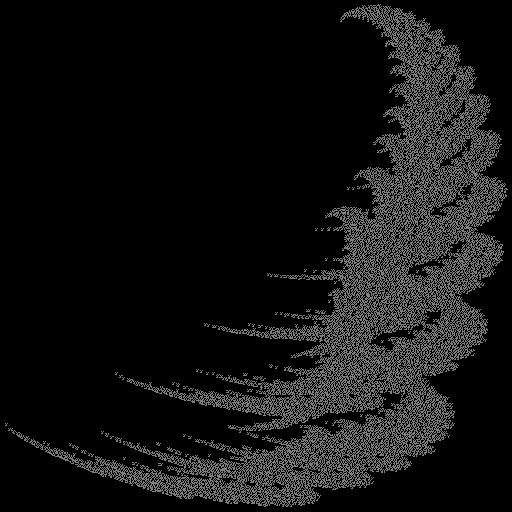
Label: snowdrift